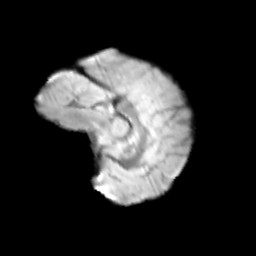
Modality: T2w
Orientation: sagittal
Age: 11
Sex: female
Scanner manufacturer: siemens
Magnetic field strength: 3 T
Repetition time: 3.8 s
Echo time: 0.07 s